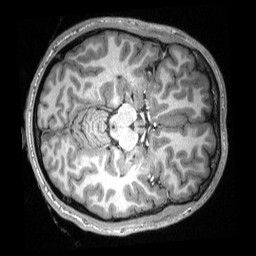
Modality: T1w
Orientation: axial
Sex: male